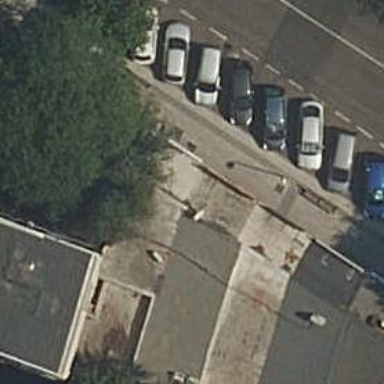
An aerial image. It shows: Driving school.